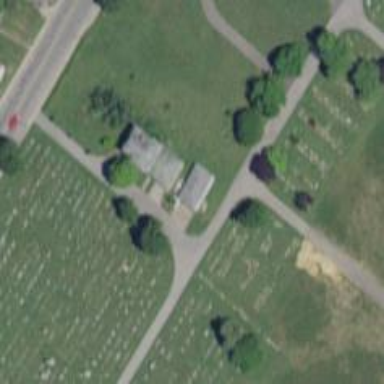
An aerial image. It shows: Sector in the cemetery.